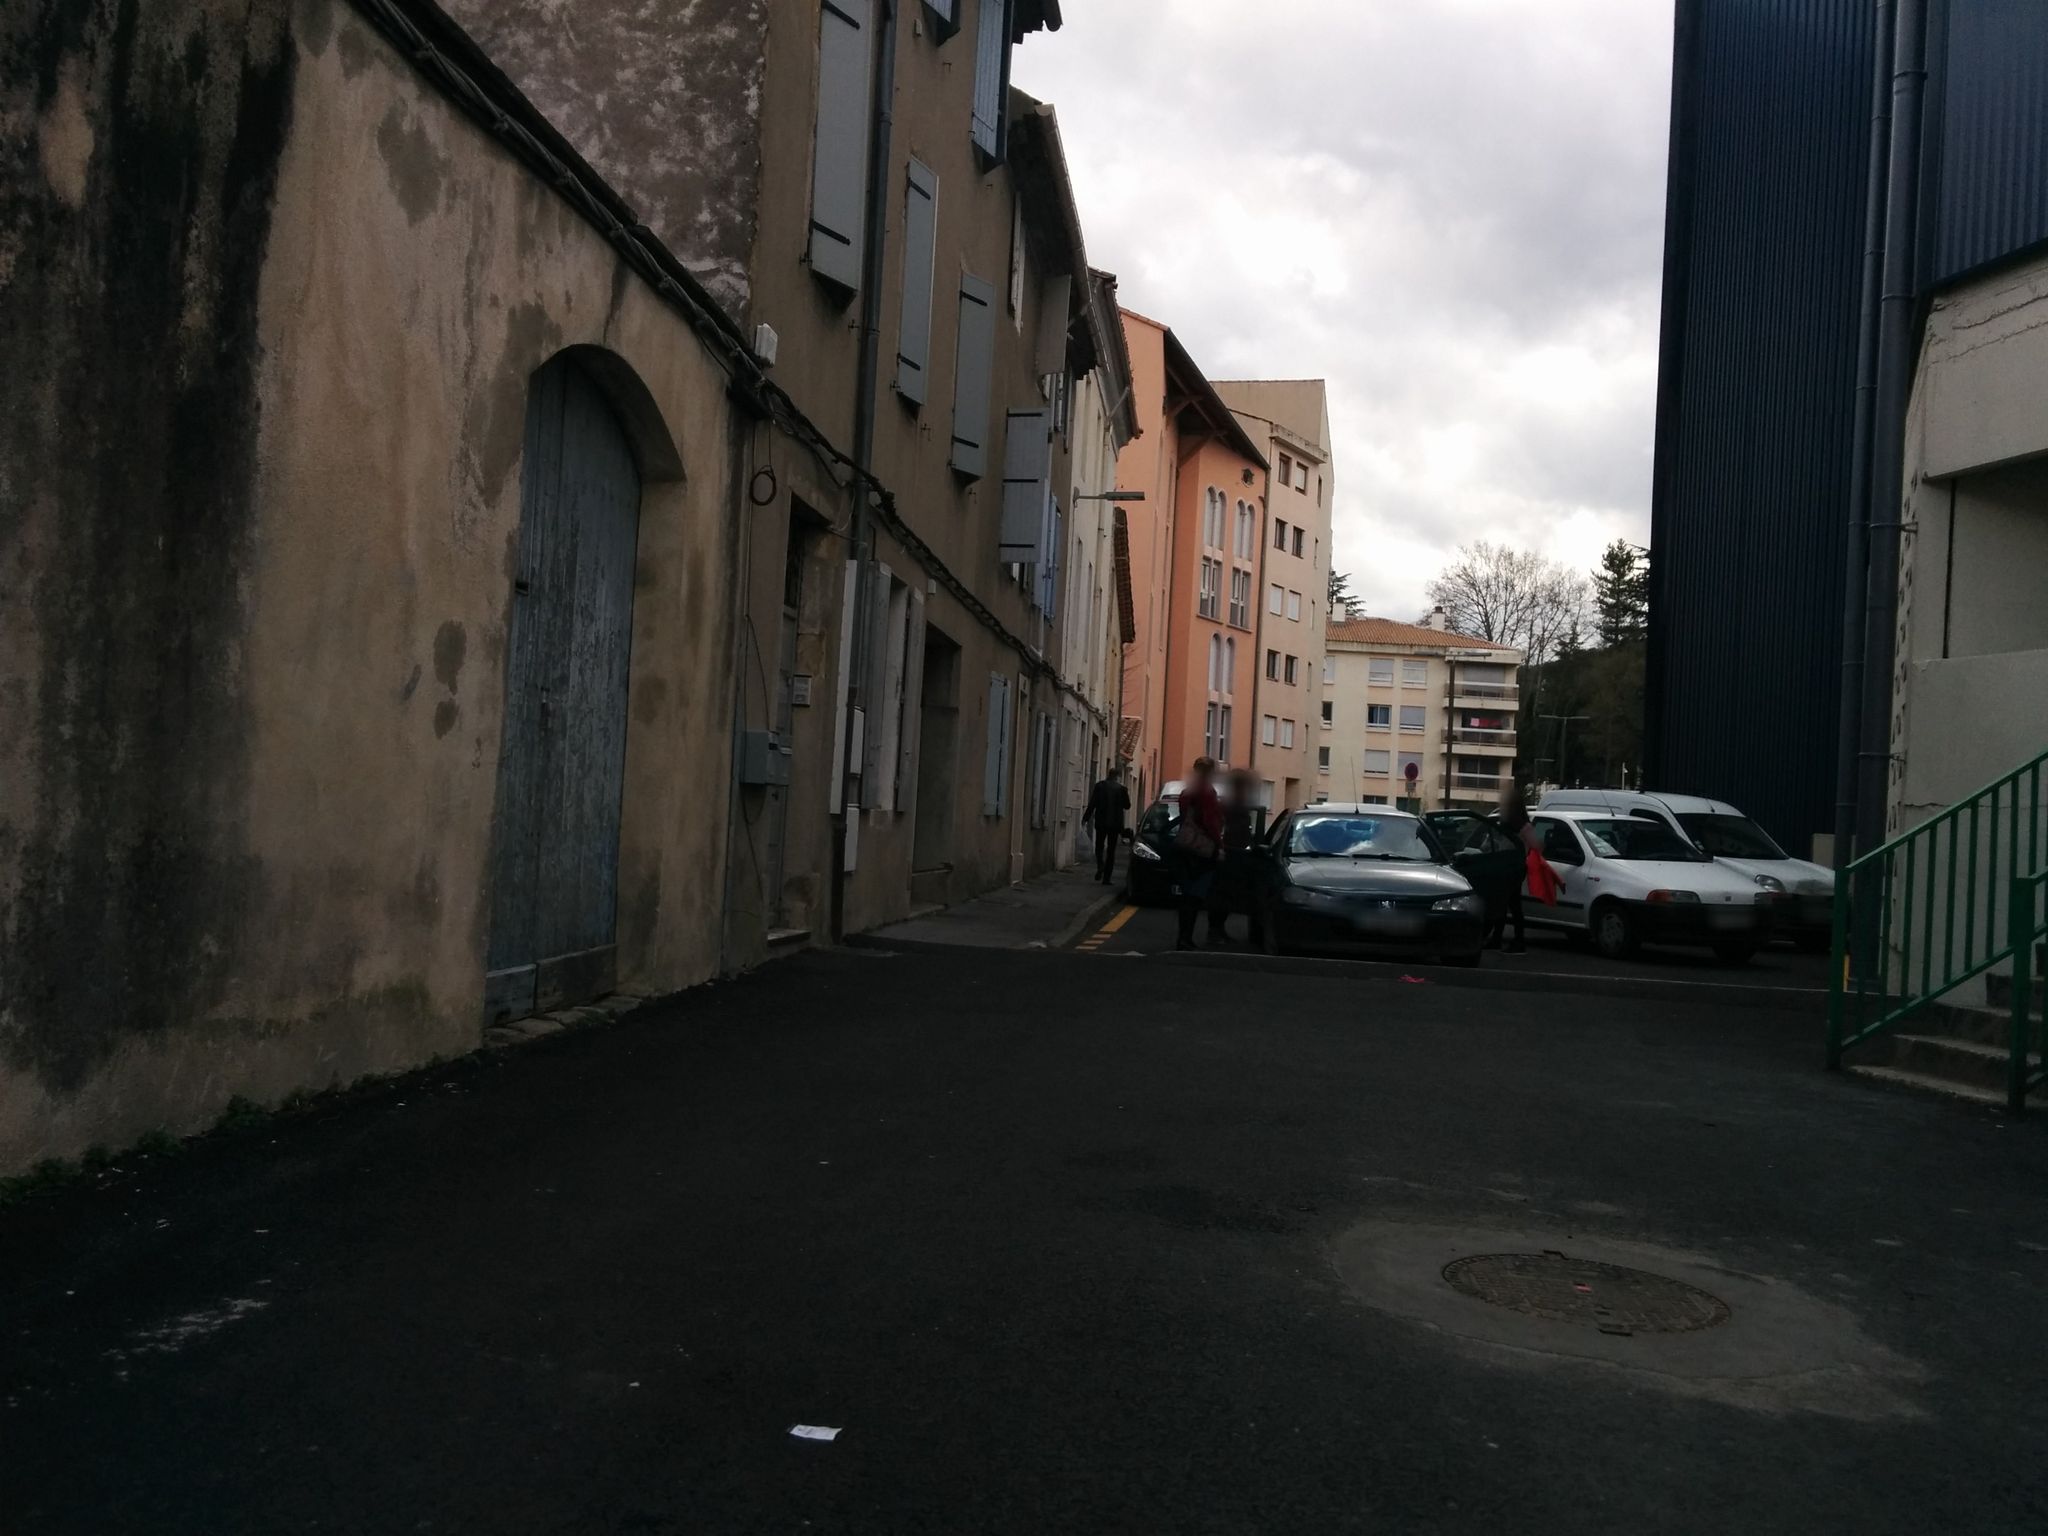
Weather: cloudy
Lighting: day
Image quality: good
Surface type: driving surface
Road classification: steps, footway, living_street
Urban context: dense urban cluster
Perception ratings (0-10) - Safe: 4.4, Lively: 4.62, Beautiful: 8.41, Boring: 1.51, Depressing: 3.81, Wealthy: 7.54